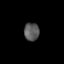
Tissue: lung
Cell type: Epithelial cells
Senescence score: 0.2281
Nuclear area (px): 267
Mean DAPI intensity: 89.551